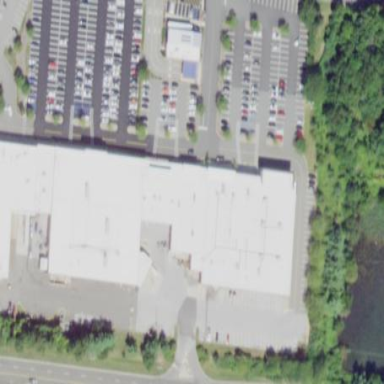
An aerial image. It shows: Retail building.